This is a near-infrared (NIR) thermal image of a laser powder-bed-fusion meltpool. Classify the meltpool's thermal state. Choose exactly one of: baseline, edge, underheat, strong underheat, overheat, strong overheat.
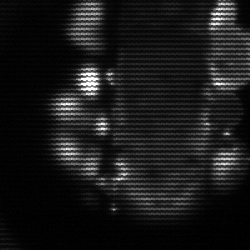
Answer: strong underheat